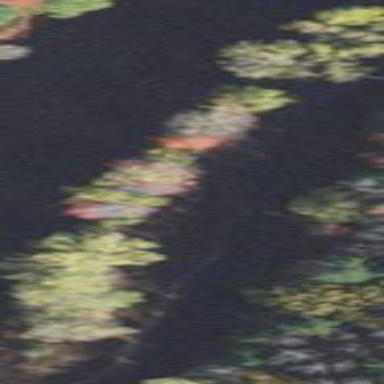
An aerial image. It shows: Forest area.